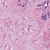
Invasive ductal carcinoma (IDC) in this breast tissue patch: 1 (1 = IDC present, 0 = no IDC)